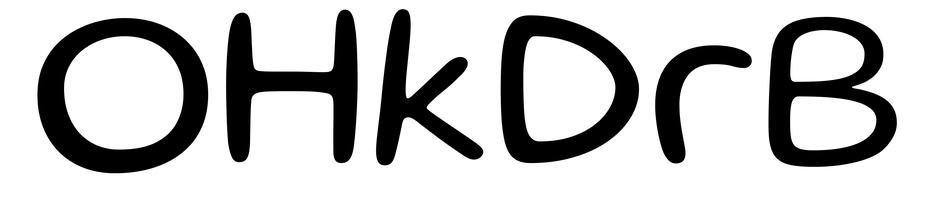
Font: Gluten_Light